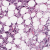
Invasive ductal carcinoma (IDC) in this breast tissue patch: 1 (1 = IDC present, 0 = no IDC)